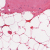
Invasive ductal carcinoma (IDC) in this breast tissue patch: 0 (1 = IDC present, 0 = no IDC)